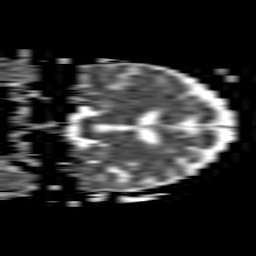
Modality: ADC
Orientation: coronal
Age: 71
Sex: female
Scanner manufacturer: philips
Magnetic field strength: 1.5 T
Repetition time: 4.6 s
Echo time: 0.0745 s